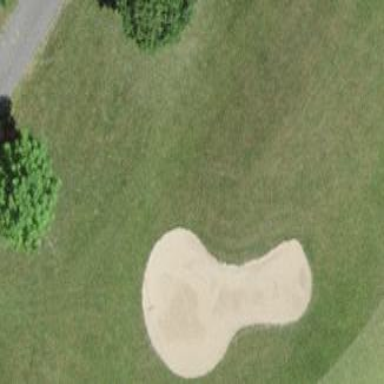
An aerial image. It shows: Bunker on golf course.